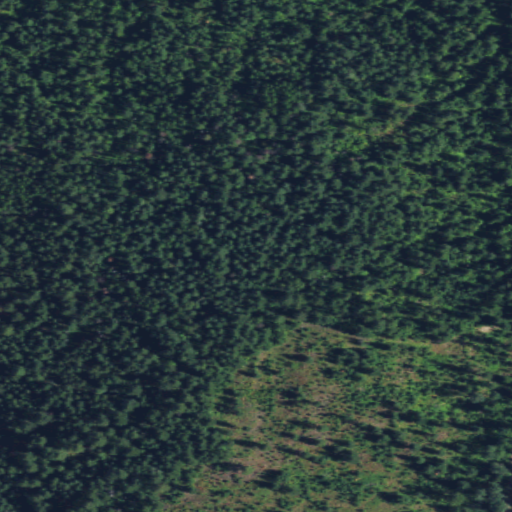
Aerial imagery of plain(s) in Washington named Hungate Clearing containing evergreen forest, grassland, deciduous forest, and mixed forest